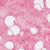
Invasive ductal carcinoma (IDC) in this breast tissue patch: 0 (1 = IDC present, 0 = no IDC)